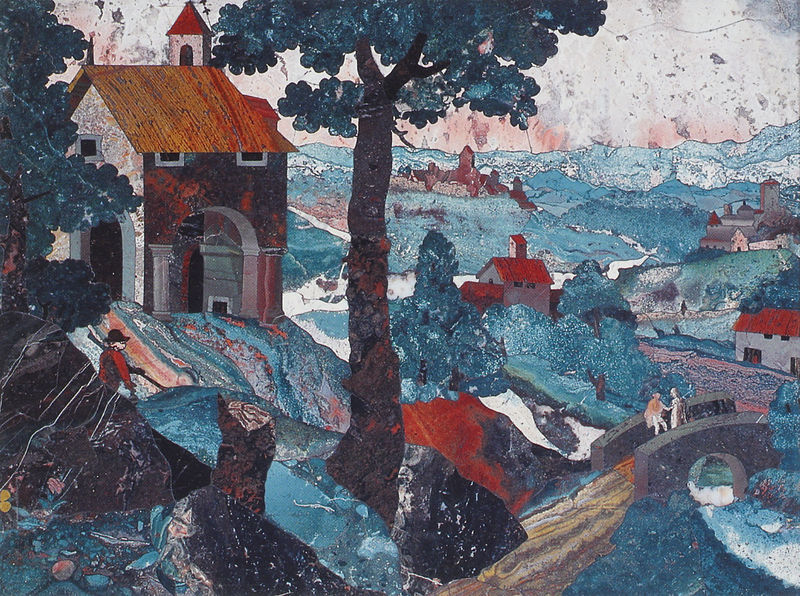
Titel: Landschaft mit Brücke und Kapelle
Künstler: Cosimo Castrucci
Institution: Wien, Kunsthistorisches Museum
Schlagwörter: baum, blau, blätter, felsen, gemälde, himmel, laub, mann, wasser, weiß, fluss, landschaft, menschen, frau, marmor, männer, säulen, dach, haus, rot, weg, stein, bild, bach, natur, brücke, kirche, paar, edelsteine, turm, italien, berge, dorf, herbst, tor, burg, mosaik, tischplatte, einlegearbeit, intarsien, jäger, florenz, edelstein, hirte, schäfer, kunsthandwerk, alabaster, vergangenheit, mann frau, italienisch, 16. jahrhundert, fehlfarben